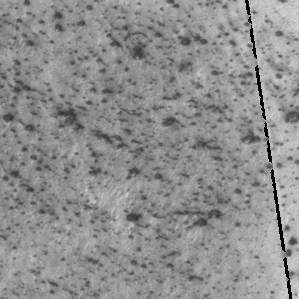
Label: frost